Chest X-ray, AP view. Patient: 59 years old, sex F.
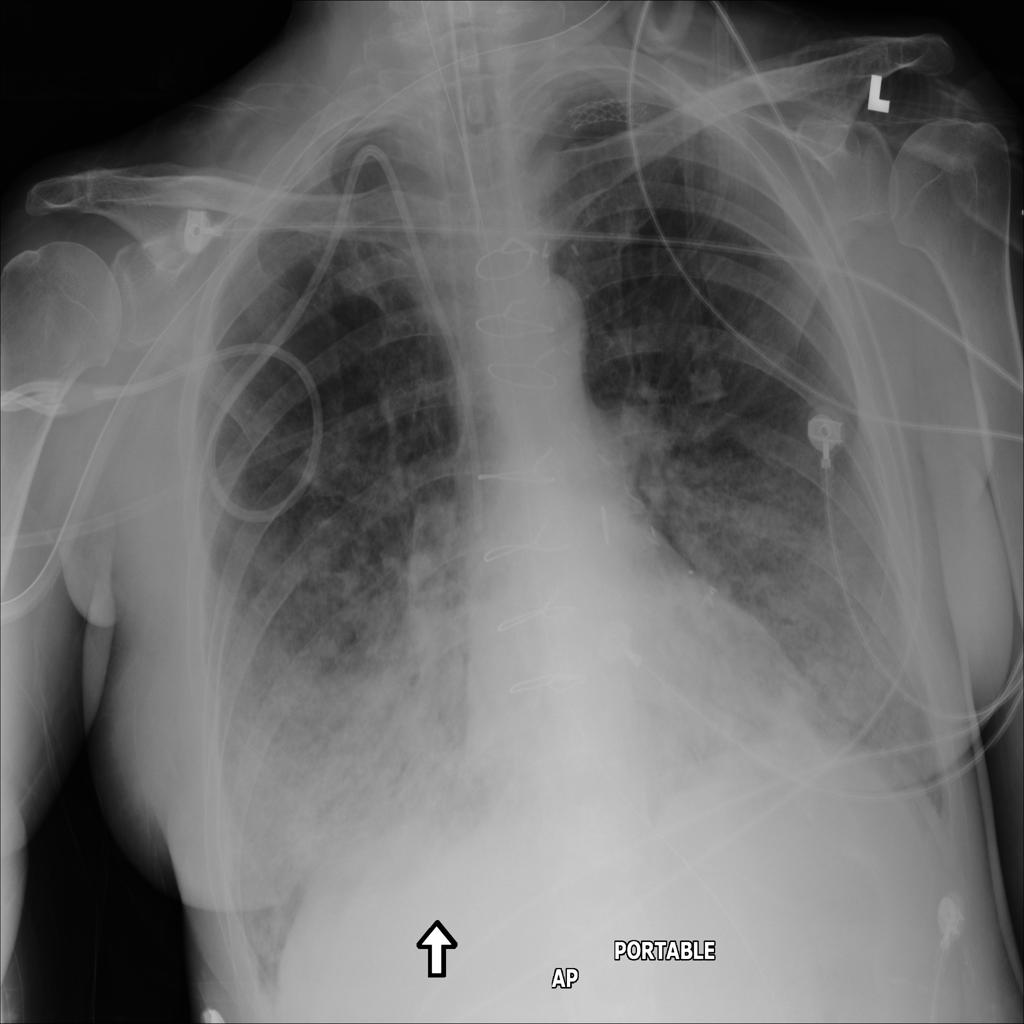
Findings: Edema